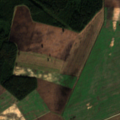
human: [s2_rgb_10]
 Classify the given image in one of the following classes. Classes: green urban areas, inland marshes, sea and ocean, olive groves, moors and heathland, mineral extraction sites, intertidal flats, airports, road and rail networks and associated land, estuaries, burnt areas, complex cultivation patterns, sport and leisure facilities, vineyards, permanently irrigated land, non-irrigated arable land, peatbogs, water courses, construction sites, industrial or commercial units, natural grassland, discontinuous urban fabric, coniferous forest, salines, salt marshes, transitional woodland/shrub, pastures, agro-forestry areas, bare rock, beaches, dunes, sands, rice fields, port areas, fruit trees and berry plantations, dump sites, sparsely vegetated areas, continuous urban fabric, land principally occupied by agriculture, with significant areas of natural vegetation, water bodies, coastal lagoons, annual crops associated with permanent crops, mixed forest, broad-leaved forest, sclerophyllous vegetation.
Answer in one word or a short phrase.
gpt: non-irrigated arable land, broad-leaved forest